Interaction volume radius: 10 \u00c5
Interaction volume height: 15 \u00c5
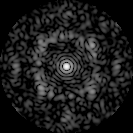
Disorder parameter: 0.6797